Question: I'm working on a JavaScript/Canvas 3D FPS-like engine and desperately need a normal vector (or look-at vector if you will) for near and far plane clipping. I have the x and y axis rotation angles and am able to do it easily with only one of them at the time, but I just can't figure out how to get both of them...
The idea is to use this vector it to calculate a point in front of the camera, the near and far clipping planes must also be definable by constants so the vector has to be normalized, I hoped that with only the angles it would be possible to get this vector length to 1 without normalizing, but that's not the problem.
I don't have any roll (rotation around z axis) so it's that much easier.
My math looks like this:
'''
zNear = 200; // near plane at an arbitrary 200 "points" away from camera position
// normal calculated with only y rotation angle (vertical axis)
normal = {
x: Math.sin(rotation.y),
y: 0,
z: Math.cos(rotation.y)};
'''
Then clip a point in 3D space by testing the vector from the plane to it by means of a dot product.
'''
nearPlane = {
x: position.x+normal.x*zNear,
y: position.y+normal.y*zNear,
z: position.z+normal.z*zNear};
// test a point at x, y, z against the near clipping plane
if(
(nearPlane.x-x)*normal.x+
(nearPlane.y-y)*normal.y+
(nearPlane.z-z)*normal.z < 0
)
{
return;
}
// then project the 3D point to screen
'''
When a point is behind the player its projection coordinates are reversed (x=-x, y=-y) so nothing makes sense any more, that's why I'm trying to remove them.

I want that green arrow there, but in 3D.
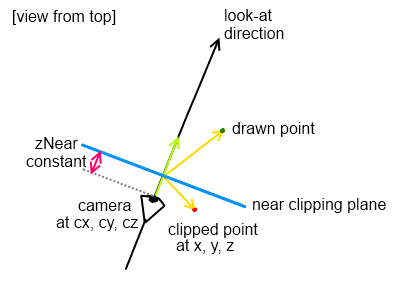
Answer: After some intensive brain processing I figured out that
1. My original look-at vector was (0, 0, 1)
2. The z-rotation angle (roll) was always 0
3. There was no reason for the rotation matrix found on Wikipedia not to work
By applying the full rotation matrix on the (0, 0, 1) vector and taking in account that rz = 0 the solution I got was:
'''
normal = {
x: Math.cos(camera.rotation.x)*Math.sin(camera.rotation.y),
y: -Math.sin(camera.rotation.x),
z: Math.cos(camera.rotation.y)*Math.cos(camera.rotation.x)};
'''
And now everything works perfectly. The error was using only the x and y rotation matrices without taking in account rz = 0 for all angles which changed the matrix a little.